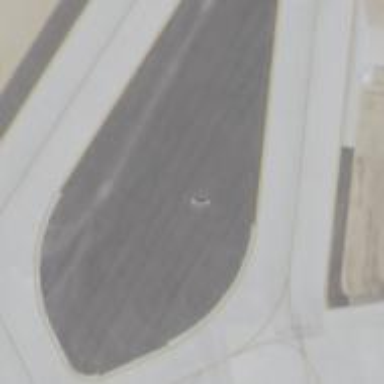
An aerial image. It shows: Image of taxiway at airport.